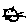
Label: cat